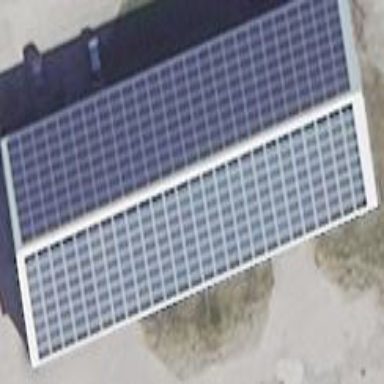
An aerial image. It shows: Small solar photovoltaic panel generator inside building.